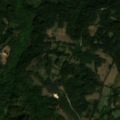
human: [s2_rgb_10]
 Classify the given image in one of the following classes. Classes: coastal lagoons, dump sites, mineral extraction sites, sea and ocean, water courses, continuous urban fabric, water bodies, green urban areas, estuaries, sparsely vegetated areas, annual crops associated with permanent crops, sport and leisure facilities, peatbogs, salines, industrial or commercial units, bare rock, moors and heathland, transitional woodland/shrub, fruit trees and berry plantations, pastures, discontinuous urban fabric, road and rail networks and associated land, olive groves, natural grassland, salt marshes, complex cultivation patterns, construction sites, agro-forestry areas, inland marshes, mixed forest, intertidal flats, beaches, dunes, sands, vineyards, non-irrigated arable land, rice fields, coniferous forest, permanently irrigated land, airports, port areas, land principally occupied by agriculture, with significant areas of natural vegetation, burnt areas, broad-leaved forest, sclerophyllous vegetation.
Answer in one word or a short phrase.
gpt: land principally occupied by agriculture, with significant areas of natural vegetation, broad-leaved forest